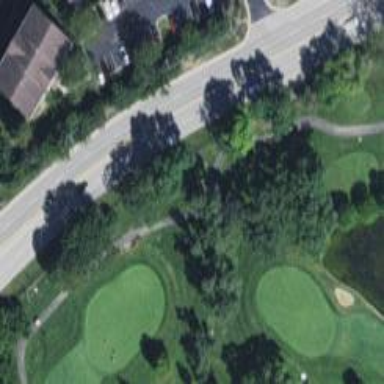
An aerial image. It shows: Path designated for golf carts.